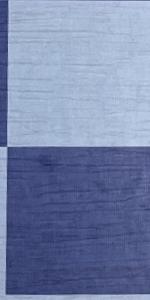
Label: Empty